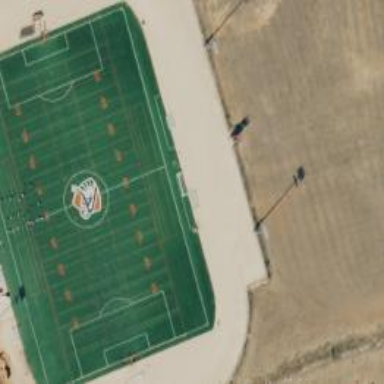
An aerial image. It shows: American football pitch.